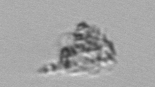
Label: detritus